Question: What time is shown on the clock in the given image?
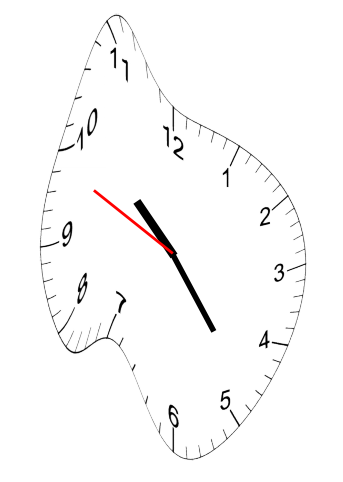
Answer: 10:23:49